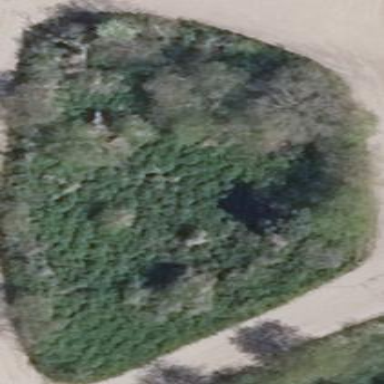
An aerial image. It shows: Area covered in scrub vegetation.